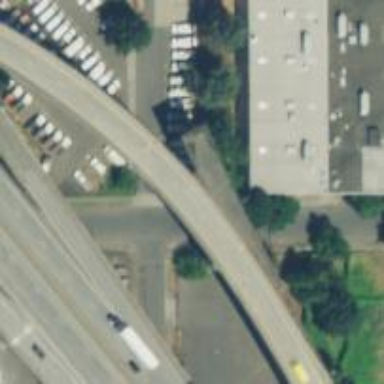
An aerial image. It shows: Service road that crosses over bridge.